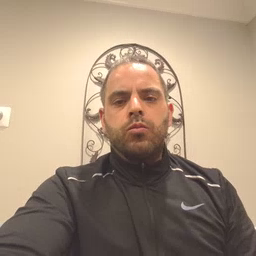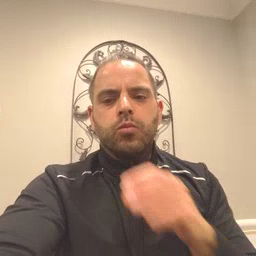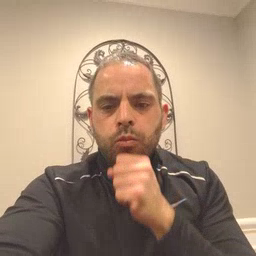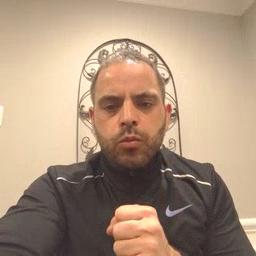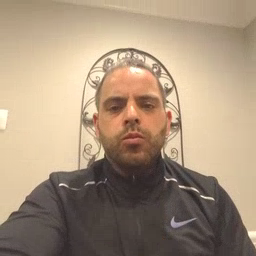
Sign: old